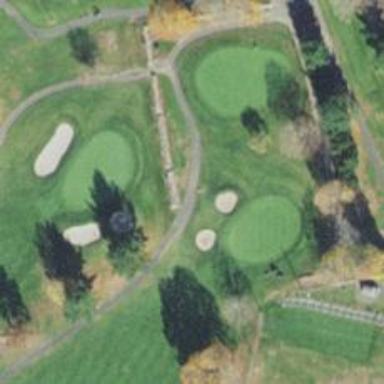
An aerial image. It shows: Path for both road and golf.